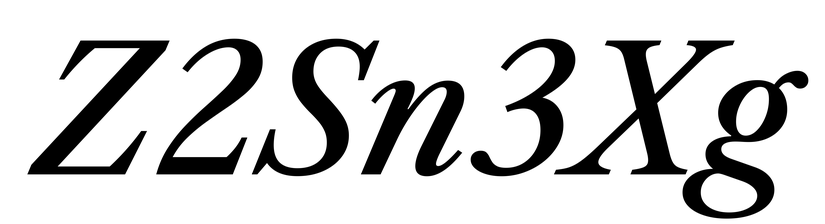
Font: LibreCaslonText-Italic_Medium_Italic